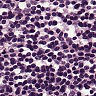
Metastatic tissue present: no